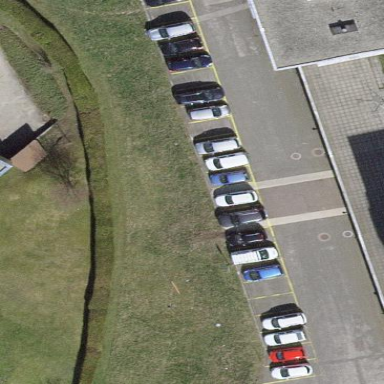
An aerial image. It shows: Street-side parking area.